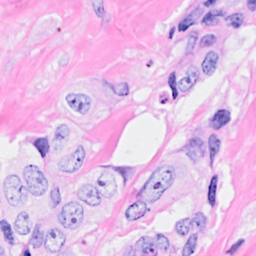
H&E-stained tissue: Breast